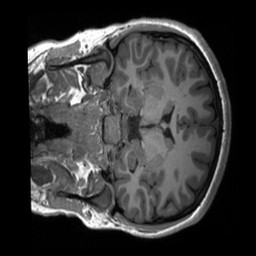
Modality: T1w
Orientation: coronal
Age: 16
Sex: female
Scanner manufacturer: siemens
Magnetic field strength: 3 T
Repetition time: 2.3 s
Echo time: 0.00232 s